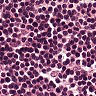
Metastatic tissue present: no